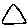
Label: triangle